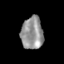
Tissue: skin
Cell type: Epithelial cells
Senescence score: 0.2109
Nuclear area (px): 704
Mean DAPI intensity: 147.402